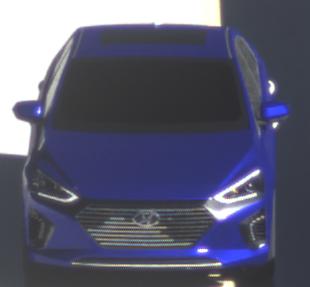
Make: Hyundai
Model: IONIQ Hybrid
Detailed model: IONIQ (AE) Hybrid
Model produced from: 2016/10
Model produced until: 2018/08
Doors: 5
Color: blue
Road condition: wet road
Daytime: morning or afternoon
Contrast: high contrast